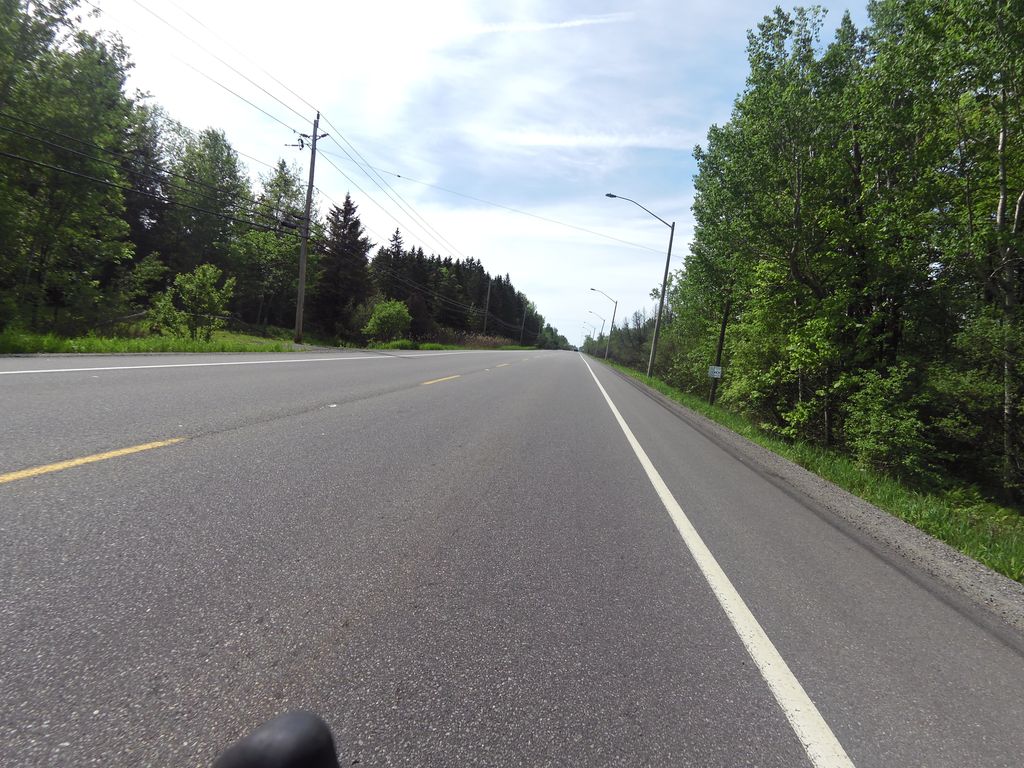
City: ottawa-gatineau